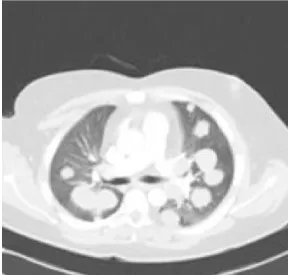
CT Scans: (a) Pre-chemotherapy computed tomography (CT) scan of the thorax demonstrating bilateral widespread pulmonary metastasis.
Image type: radiology (ct)